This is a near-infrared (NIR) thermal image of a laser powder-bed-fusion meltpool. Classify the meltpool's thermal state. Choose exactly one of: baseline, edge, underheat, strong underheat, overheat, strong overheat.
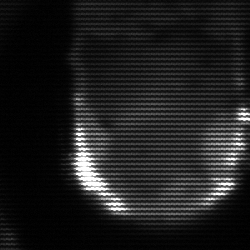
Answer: baseline